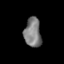
Tissue: skin
Cell type: Epithelial cells
Senescence score: 0.1764
Nuclear area (px): 484
Mean DAPI intensity: 125.442